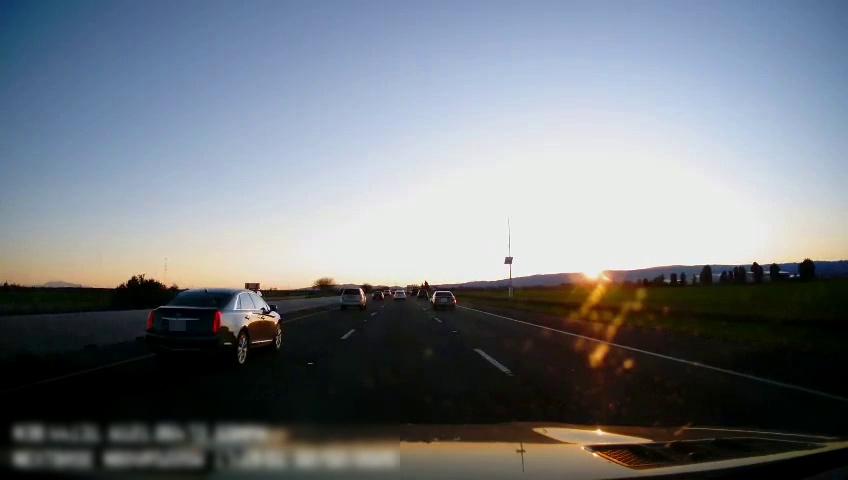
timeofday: Dusk/Dawn/Twilight
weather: Sunny
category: Drivable Space
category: Vehicles | SUV
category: Vehicles | Car
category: Vehicles | Car
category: Vehicles | SUV
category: Vehicles | Car
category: Vehicles | Car
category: Lanes | Current Lane
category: Lanes | Alternate Lane
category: Lanes | Alternate Lane
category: Lanes | Alternate Lane